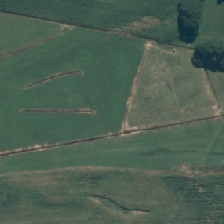
Land cover: shortrotation_cropland